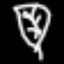
Label: leaf